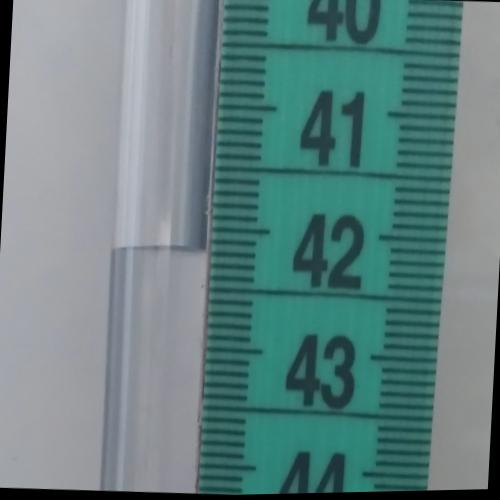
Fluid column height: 42.2 cm